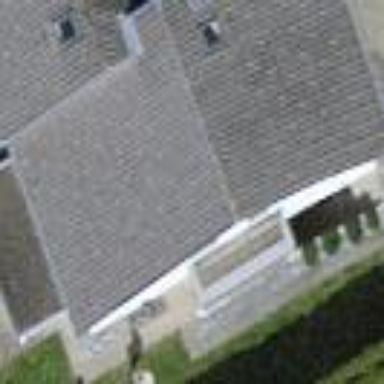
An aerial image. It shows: Building with tiled roof.